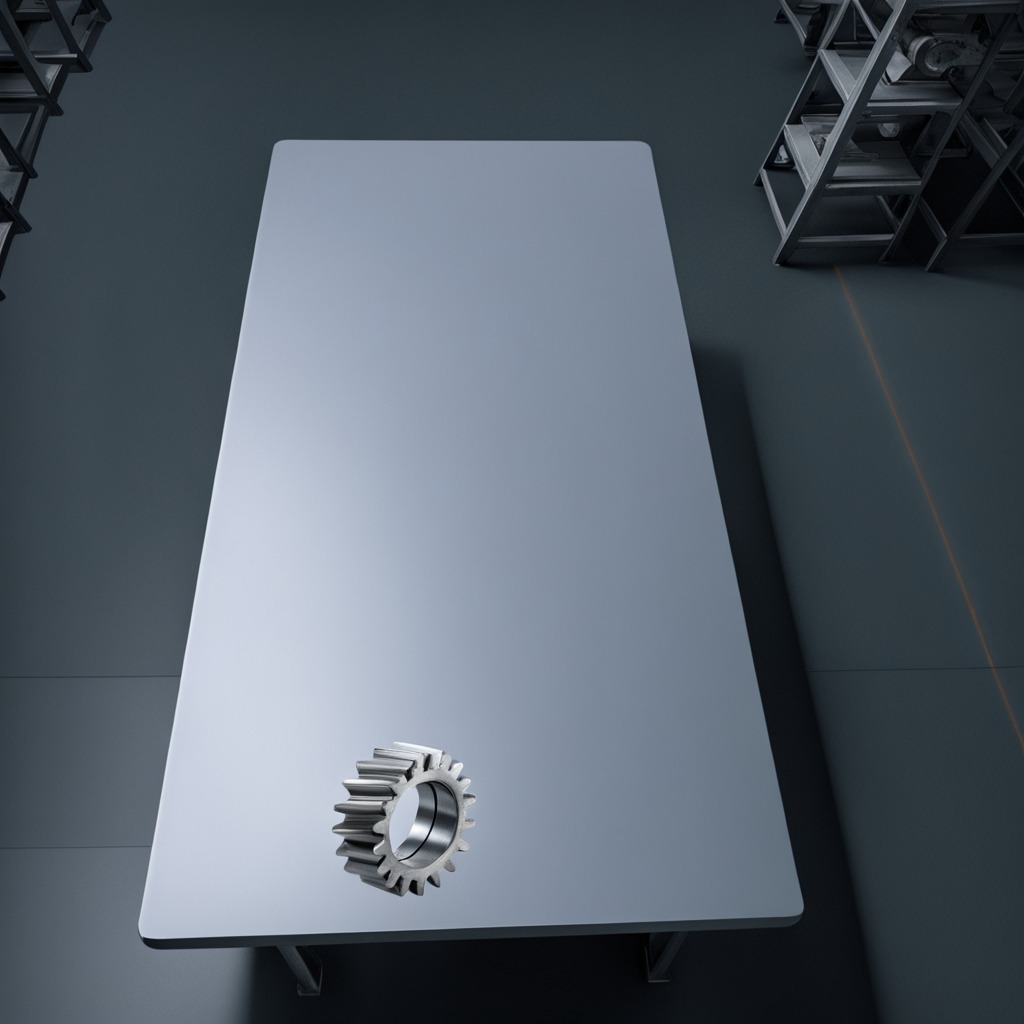
A steel gear with teeth is lying on the tabletop.